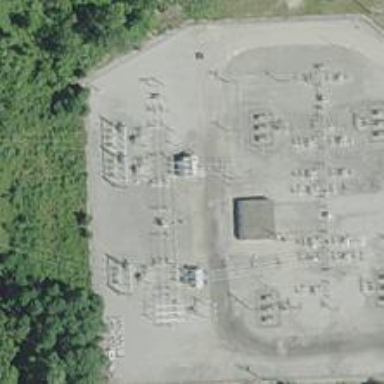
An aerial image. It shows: Switch used for power control.